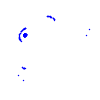
Particle: kaon